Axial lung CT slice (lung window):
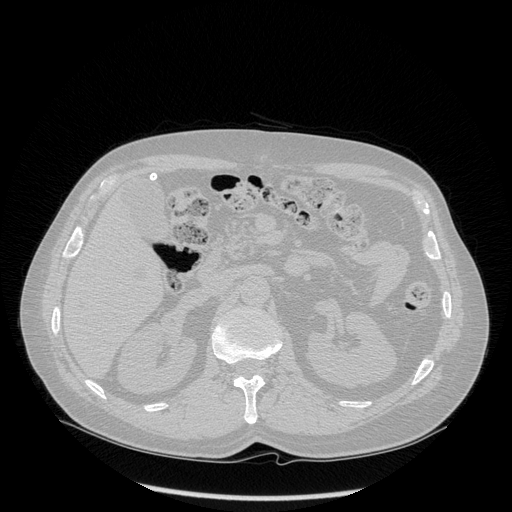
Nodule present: no